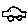
Label: car